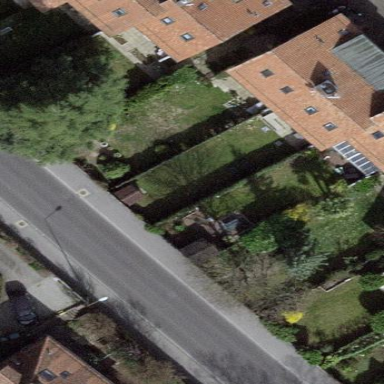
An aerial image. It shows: Garden surrounded by fence.